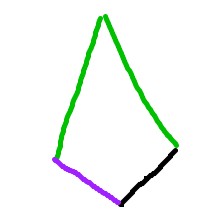
Shape: kite